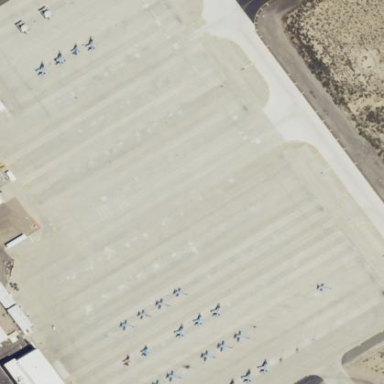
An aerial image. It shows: Apron at the airport.